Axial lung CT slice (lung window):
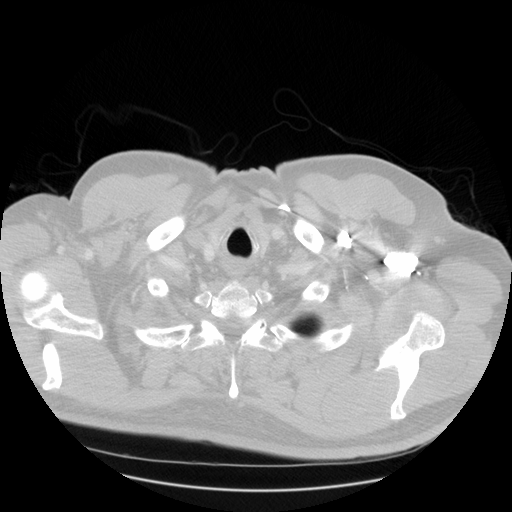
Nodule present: no